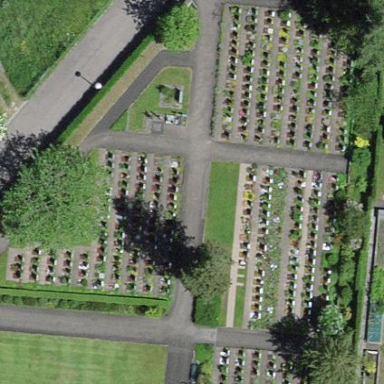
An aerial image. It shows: Grave yard.